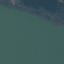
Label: SeaLake